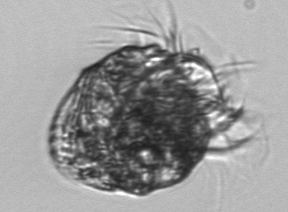
Label: Strombidium_capitatum